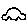
Label: car